Question:
Hi,
I'm implementing a layout with Extjs 4 as shown in the image.
The layout contains
1. 4 tab panels
2. Each tab content will be loaded dynamically. The loaded page contains left navigation panel and right side container to load the respective page
3. The page which is loaded in right side container will have a button
4. When the button is clicked a pop will be shown
I'm showing one pop up in page1 and another different pop up in page2.
What my problem is
when i click the button on the 1st page its showing a popup (say pop up 1),
for the second page when i click on the button it has to show pop up2, which contains some panels.
But pop up 1 appears in the second page.
the same pop up appears in all the sub pages.
if i reload the entire page and directly go to the page2 it shows the pop2.
i think that the window once created will persist until the page is reloaded.
i'm using window as follows
'''
var createLessonWin = Ext.widget('window', {
autoHeight:true,
id: 'cformWin',
closeAction: 'hide',
y: 100,
modal: true,
plain: true,
layout: 'fit',
items: profile_form
});
Ext.get('add_lessons_btn').on('click', function () {
createLessonWin.show();
});
'''
if i use 'closeAction: 'destroy'' window elements also destroyed.
i tried with 'Ext.create('Ext.window.Window', {})' and new 'Ext.Window also'. the same problem appears.
Content of the pop up in each page is a different form
How to solve this problem
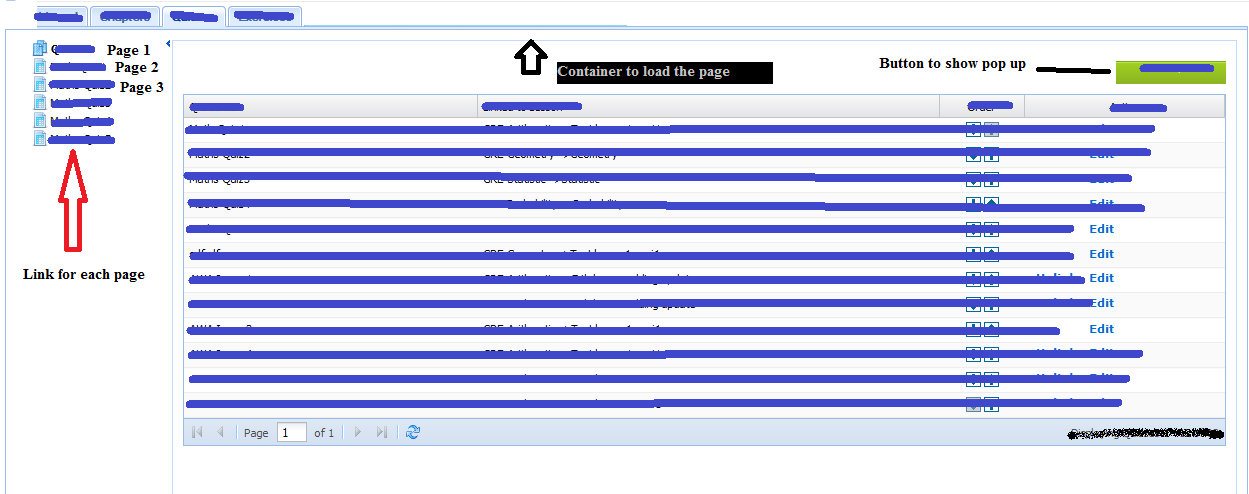
Answer: I'm assuming you only use that code for one of the two windows. The 'items' property is what goes in the window, so you'll need that to be different for the two buttons. Secondly, make sure your 'id's are unique for each window.
If you post some more code, I might have a better idea of what's going on. How do you create your other window?